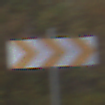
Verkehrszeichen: RichtungstafelnInKurvenGrossLinks
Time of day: SunriseSunset
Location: Outdoor (Nature)
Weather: PartlyCloudy
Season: Autumn
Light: Natural